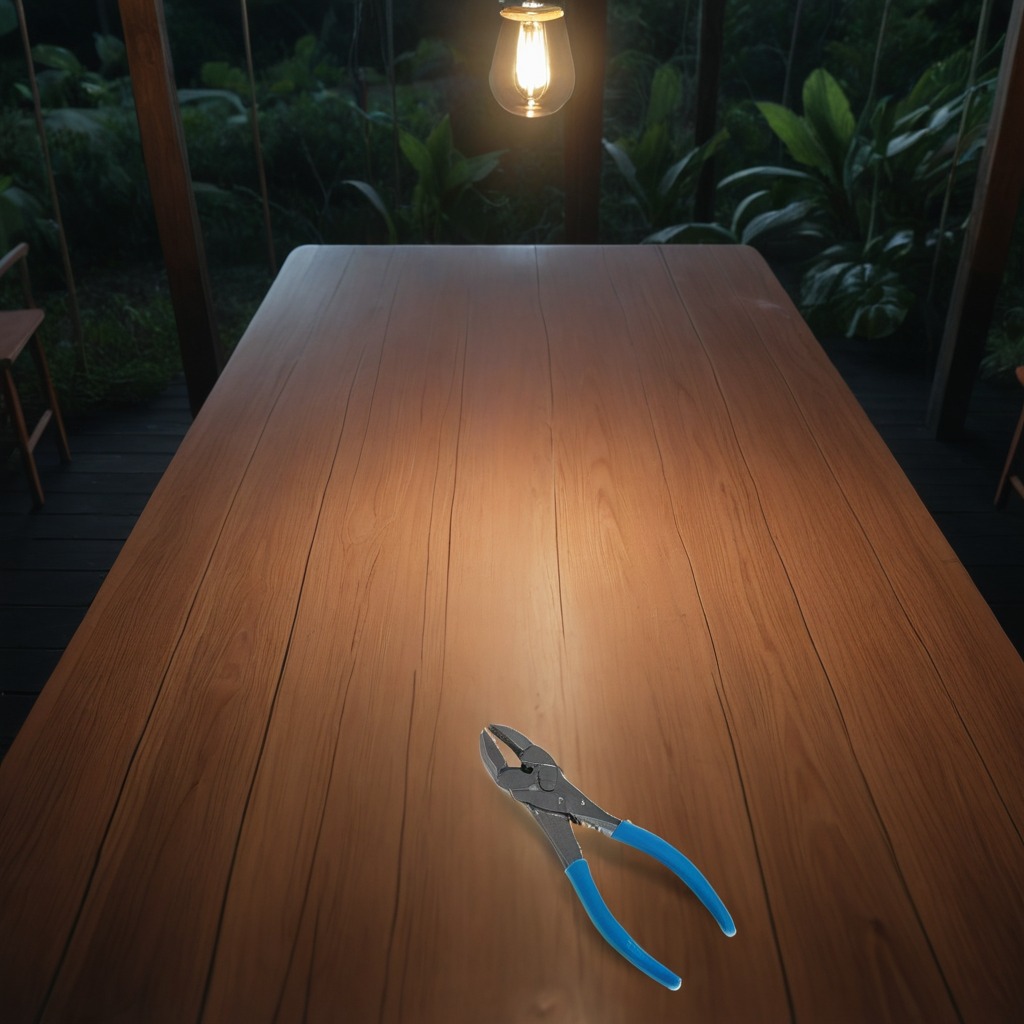
A plier lying on a wooden table inside a jungle field workshop tent at night with soft shadows worn but